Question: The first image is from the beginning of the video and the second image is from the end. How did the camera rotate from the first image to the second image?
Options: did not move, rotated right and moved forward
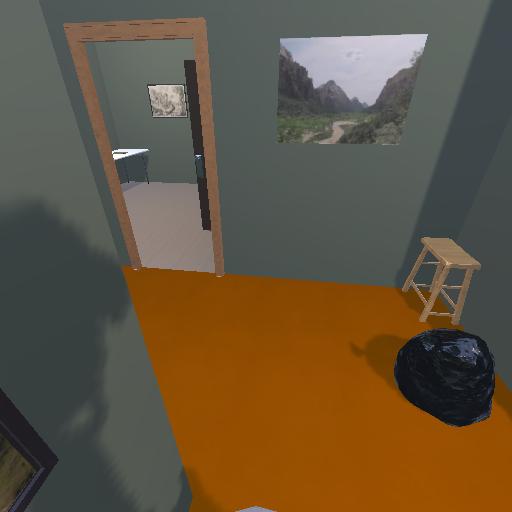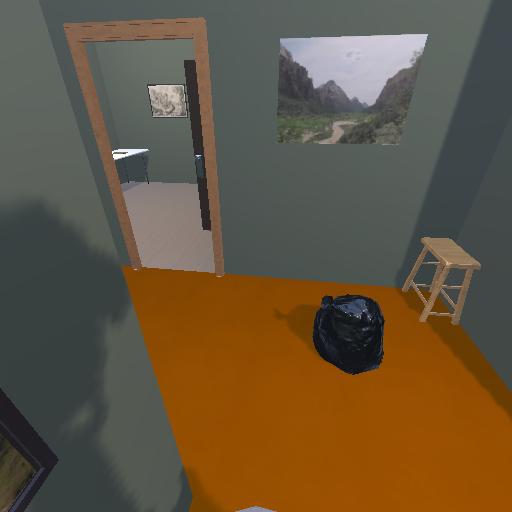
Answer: did not move